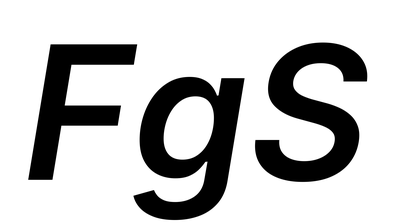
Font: Inter-Italic_SemiBold_Italic